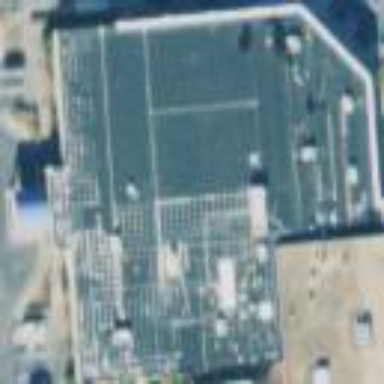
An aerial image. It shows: Building.